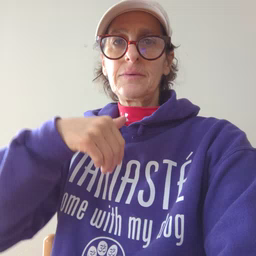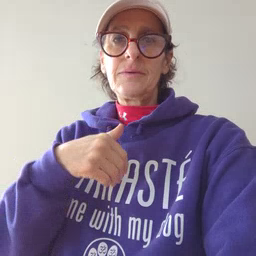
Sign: awake